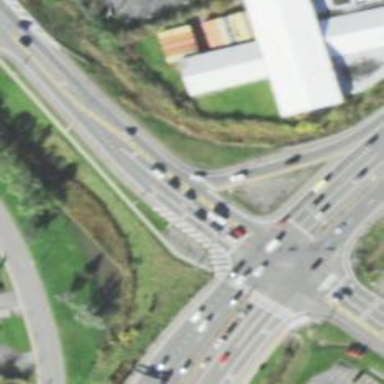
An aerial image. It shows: Stop road.